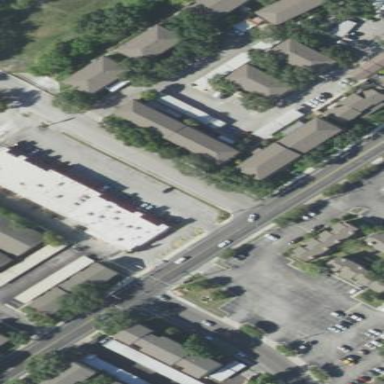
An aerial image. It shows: Retail building.